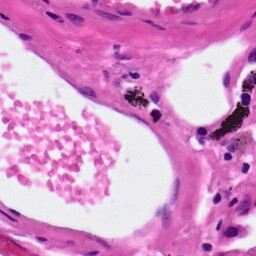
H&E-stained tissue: Lung